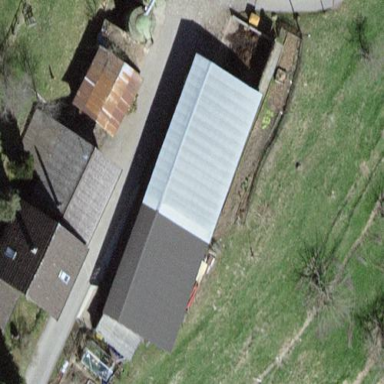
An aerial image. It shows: Shed.